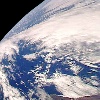
Label: cloud